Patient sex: F
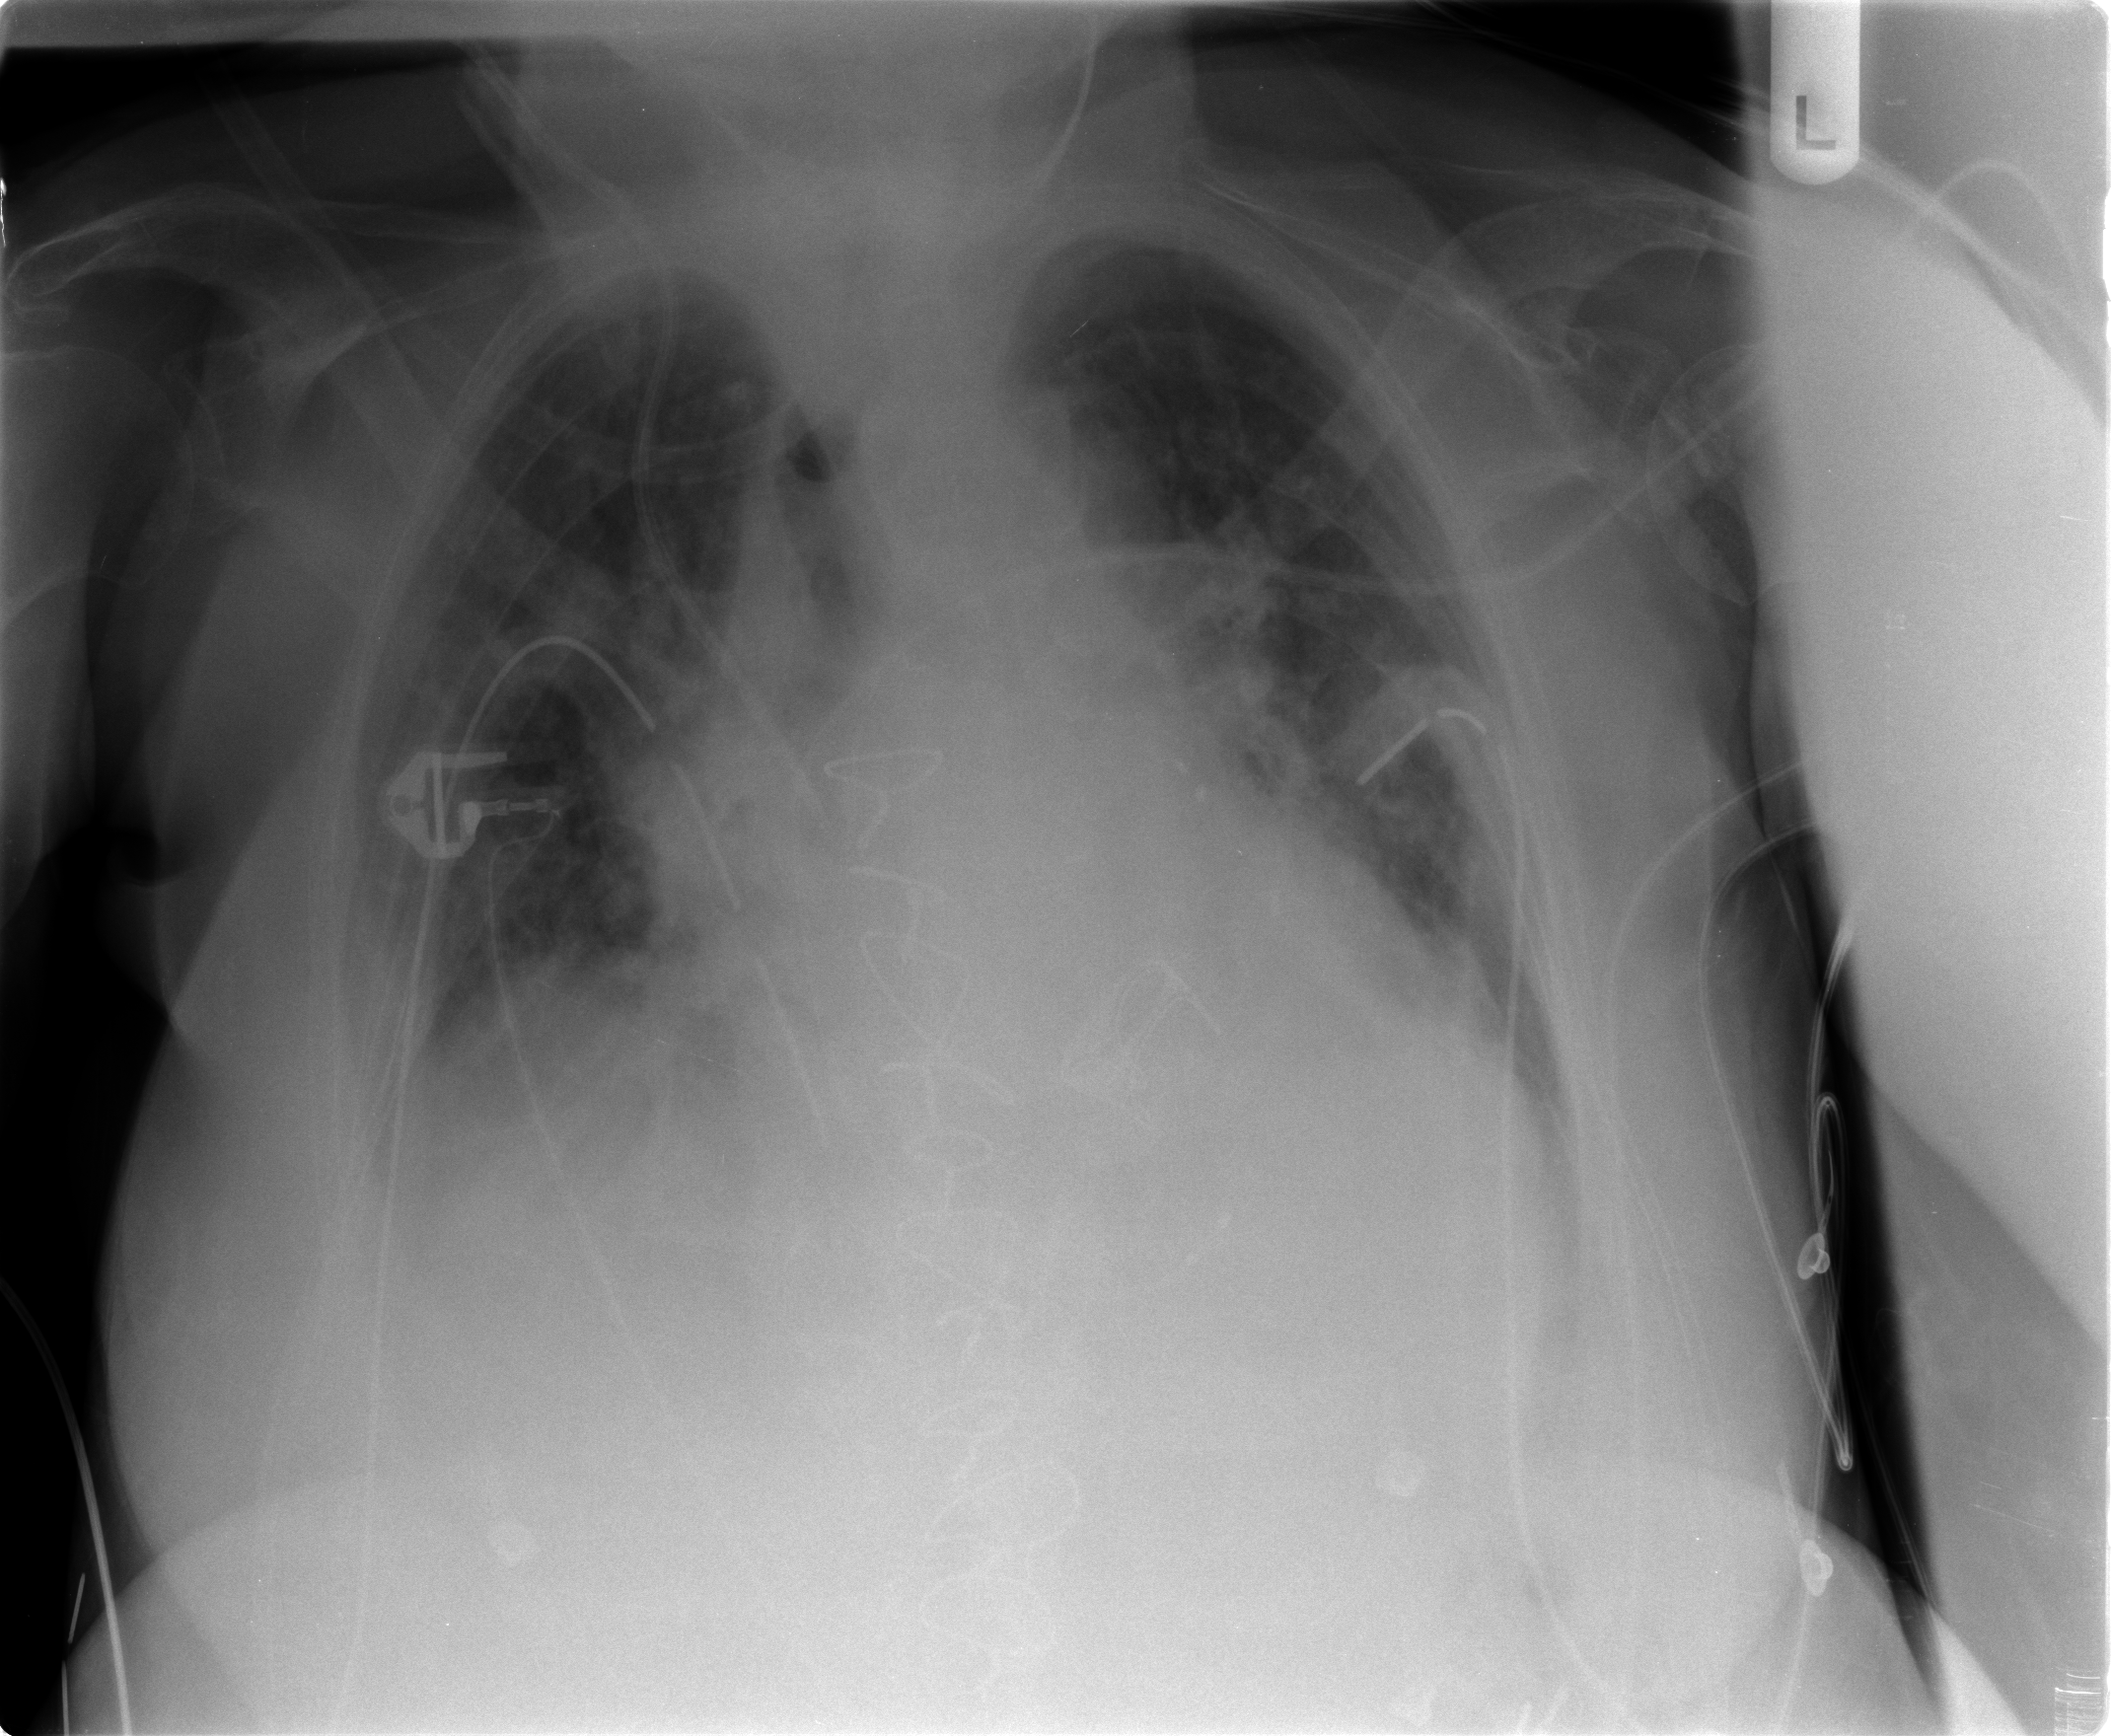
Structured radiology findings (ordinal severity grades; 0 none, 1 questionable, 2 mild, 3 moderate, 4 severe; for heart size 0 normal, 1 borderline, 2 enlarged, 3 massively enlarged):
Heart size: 2
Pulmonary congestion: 2
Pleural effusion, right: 2
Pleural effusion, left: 2
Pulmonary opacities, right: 2
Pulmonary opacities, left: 0
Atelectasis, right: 2
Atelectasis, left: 2